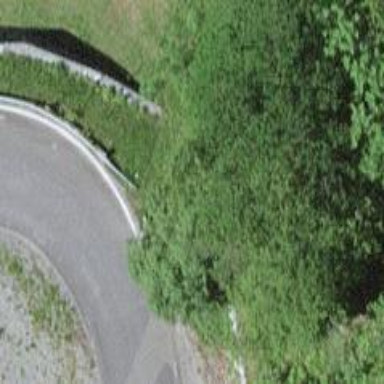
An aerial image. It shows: Road with steps.